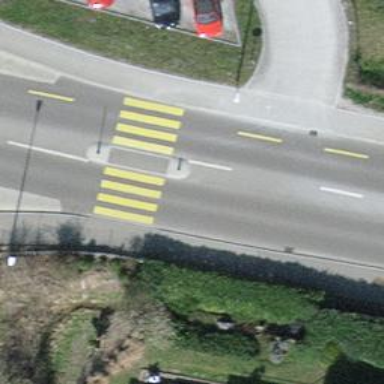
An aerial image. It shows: Marked footway crossing with table traffic calming feature.